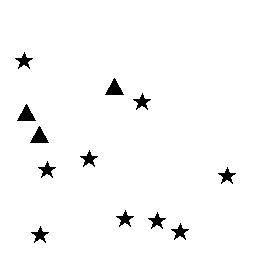
Squares: 0
Triangles: 3
Stars: 9
Total shapes: 12